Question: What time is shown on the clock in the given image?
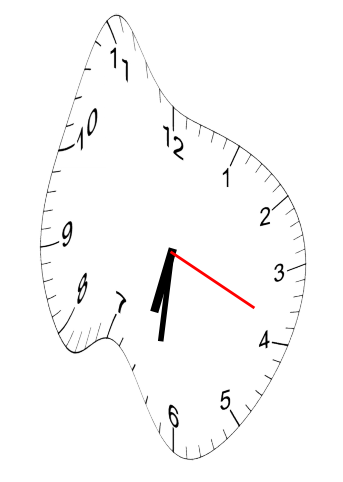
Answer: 06:31:19